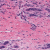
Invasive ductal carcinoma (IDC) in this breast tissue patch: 0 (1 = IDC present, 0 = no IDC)